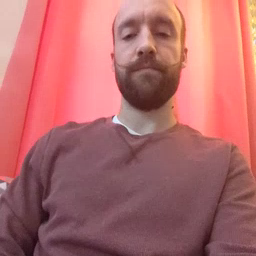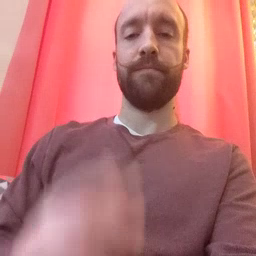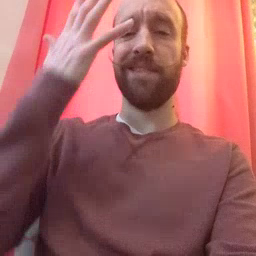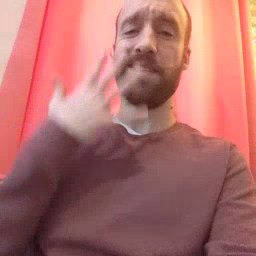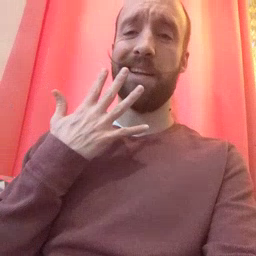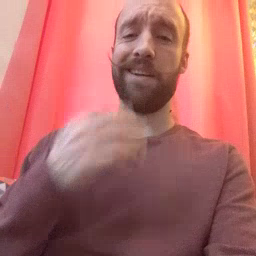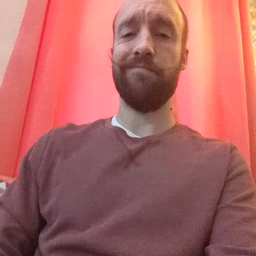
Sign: sad